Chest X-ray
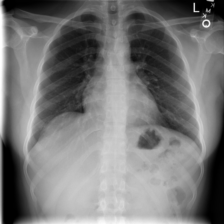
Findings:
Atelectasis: negative
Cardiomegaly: negative
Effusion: negative
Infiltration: negative
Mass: negative
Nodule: negative
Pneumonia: negative
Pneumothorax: negative
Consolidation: negative
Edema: negative
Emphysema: negative
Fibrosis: negative
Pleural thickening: negative
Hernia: negative